Field crop: tomato
Growth stage: 2
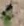
Species: solanum